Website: walmart
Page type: delivery-shipping
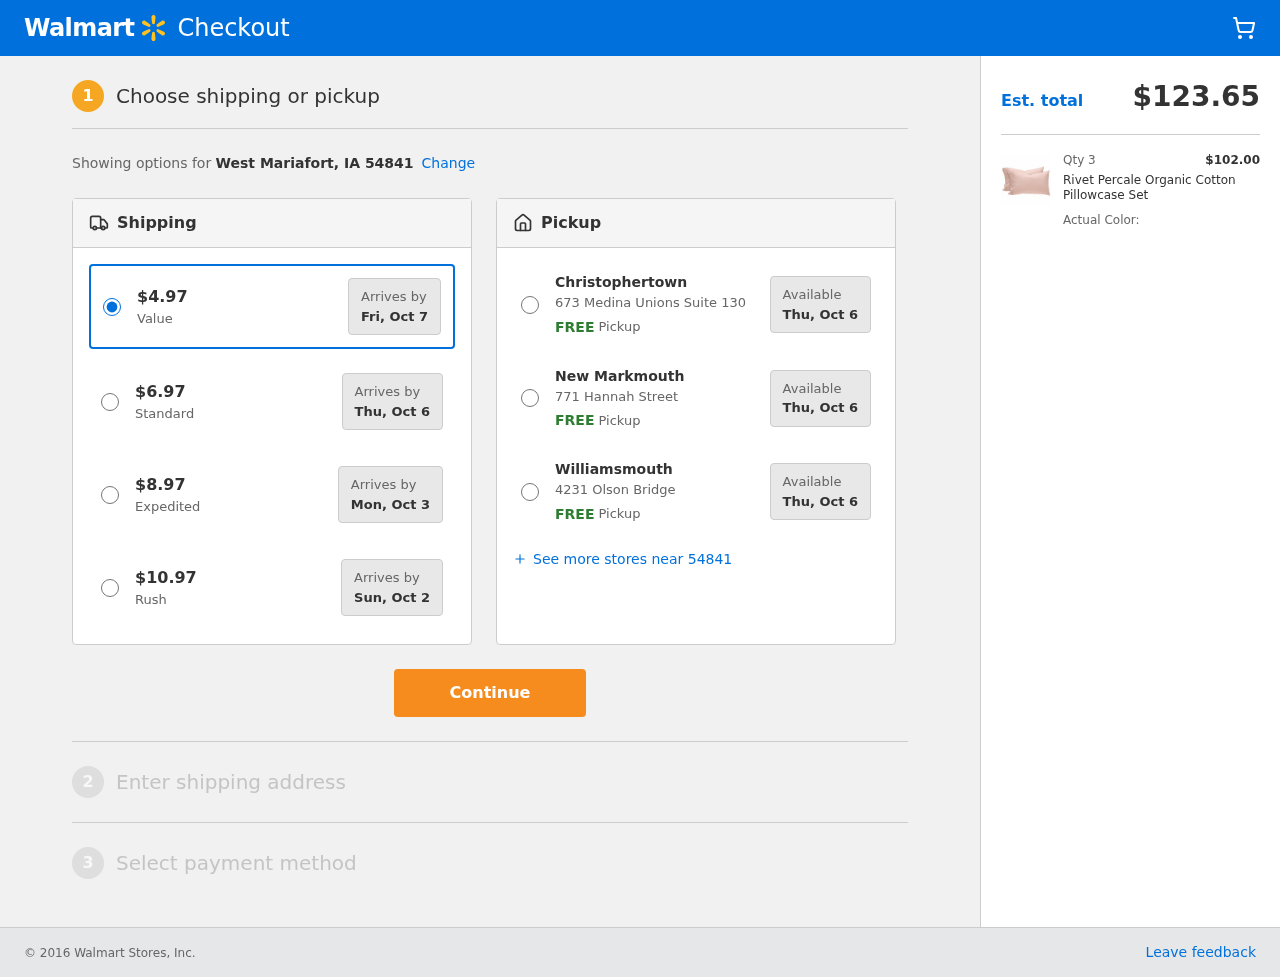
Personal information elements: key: PII_CITY_STATE_ZIP
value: West Mariafort, IA 54841
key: PII_LOCATION1_CITY
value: Christophertown
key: PII_LOCATION1_STREET
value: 673 Medina Unions Suite 130
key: PII_LOCATION2_CITY
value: New Markmouth
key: PII_LOCATION2_STREET
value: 771 Hannah Street
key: PII_LOCATION3_CITY
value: Williamsmouth
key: PII_LOCATION3_STREET
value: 4231 Olson Bridge
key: PII_POSTCODE
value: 54841
Product elements: key: PRODUCT1_NAME
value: Rivet Percale Organic Cotton Pillowcase Set
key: PRODUCT1_PRICE
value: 34
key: PRODUCT1_QUANTITY
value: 3
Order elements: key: ORDER_SHIPPING_COST
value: $4.97
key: ORDER_SHIPPING_COST
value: $6.97
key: ORDER_SHIPPING_COST
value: $8.97
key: ORDER_SHIPPING_COST
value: $10.97
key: ORDER_DELIVERY_DATE
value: Fri, Oct 7
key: ORDER_DELIVERY_DATE
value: Thu, Oct 6
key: ORDER_DELIVERY_DATE
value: Sun, Oct 2
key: ORDER_DELIVERY_DATE
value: Mon, Oct 3
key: ORDER_TOTAL
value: $123.65